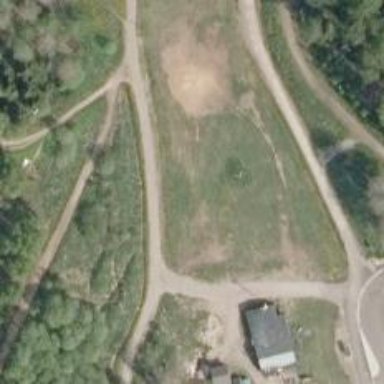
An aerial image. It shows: Nordic skiing trail groomed for classic and skating techniques.